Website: crate-barrel
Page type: billing-address
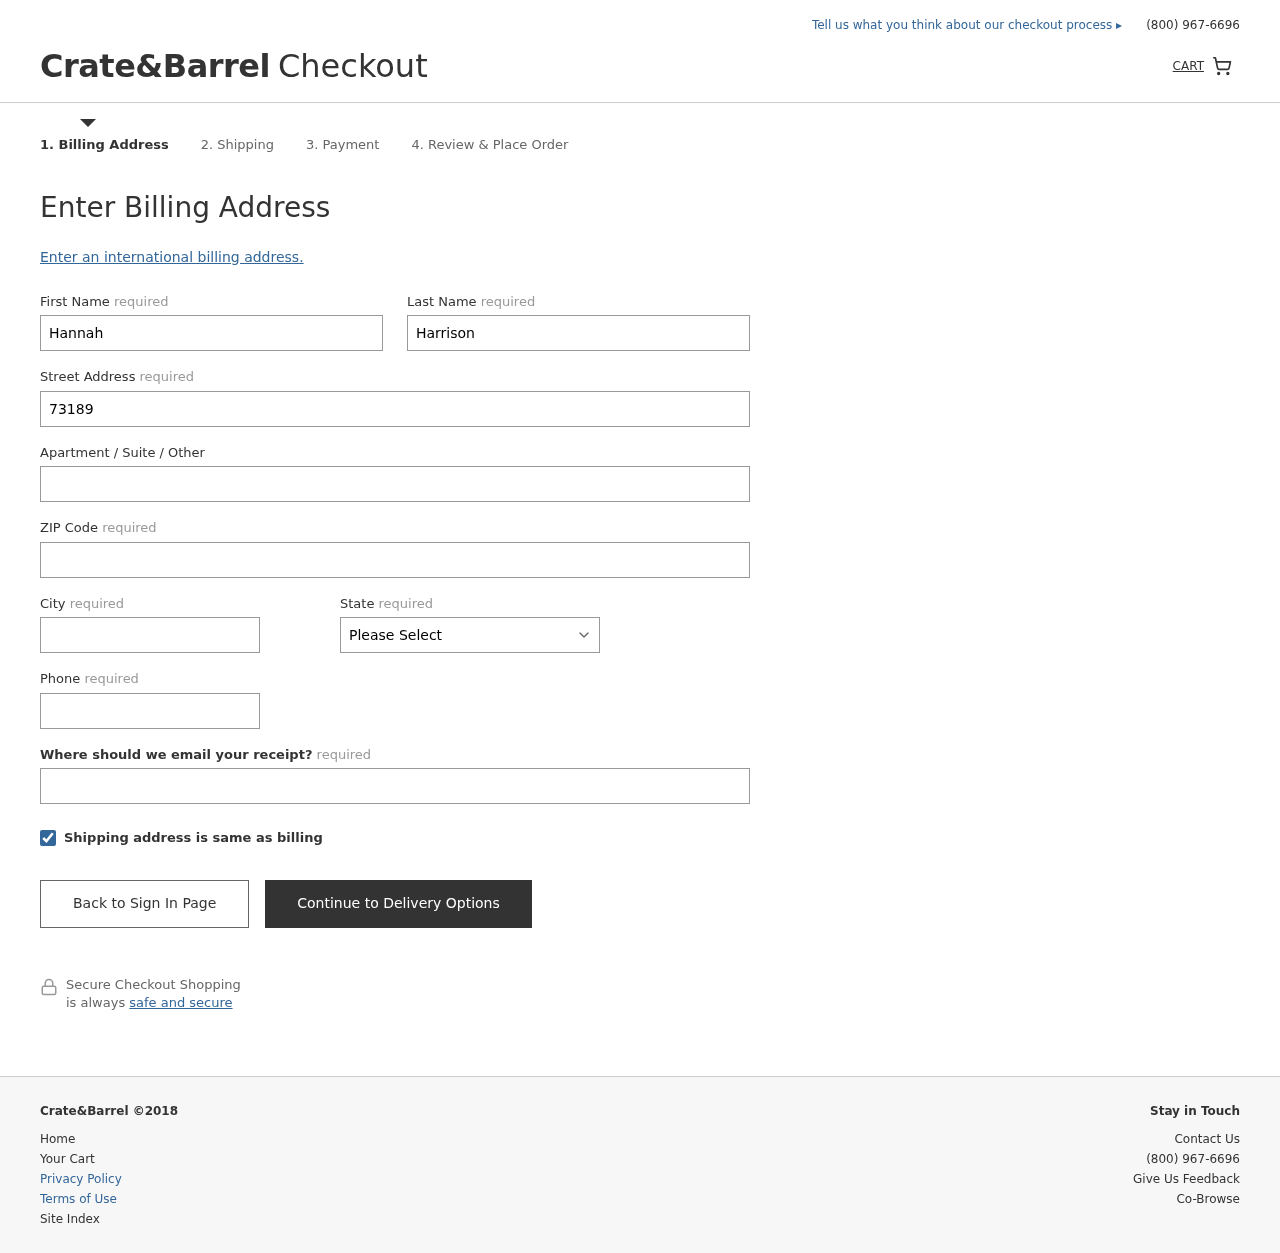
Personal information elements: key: PII_STATE
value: MP
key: PII_FIRSTNAME
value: Hannah
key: PII_LASTNAME
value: Harrison
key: PII_STREET
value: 73189 Antonio Motorway
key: PII_POSTCODE
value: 90085
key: PII_CITY
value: Carolburgh
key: PII_PHONE
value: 8466998782
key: PII_EMAIL
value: hannah.harrison@gmail.com